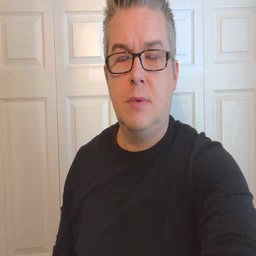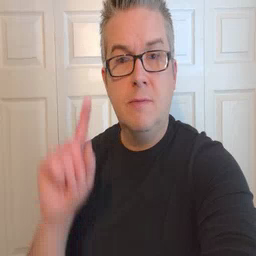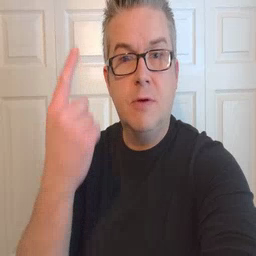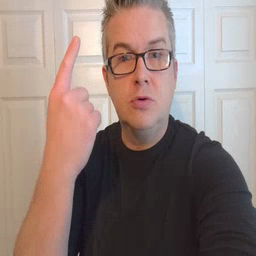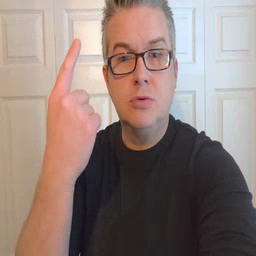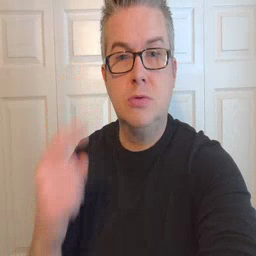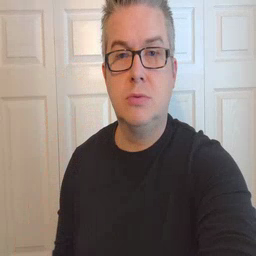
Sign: first